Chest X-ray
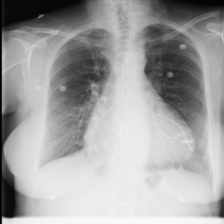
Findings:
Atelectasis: negative
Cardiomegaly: positive
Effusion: negative
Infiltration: negative
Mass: negative
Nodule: negative
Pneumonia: negative
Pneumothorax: negative
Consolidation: negative
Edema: negative
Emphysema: negative
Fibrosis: negative
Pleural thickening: negative
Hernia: negative